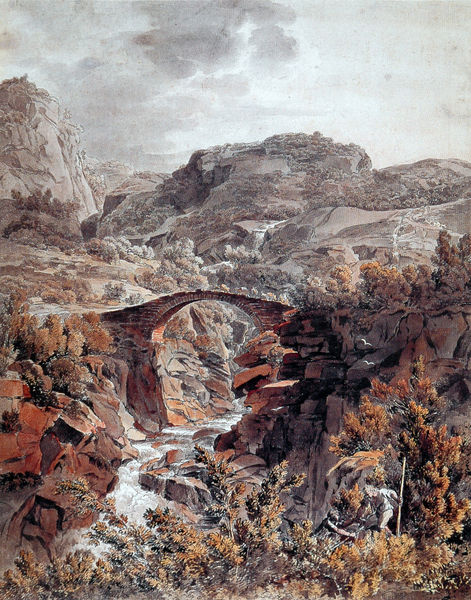
Titel: Schweizer Gebirgslandschaft mit Brücke und zwei Hirten
Künstler: Joseph Anton Koch
Institution: Privatbesitz
Schlagwörter: baum, berg, blau, felsen, gemälde, himmel, laub, mann, vogel, wasser, wolken, aquarell, bäume, fluss, gelb, grün, landschaft, ocker, äste, braun, grau, hell, orange, schwarz, weiss, zeichnung, blick, rot, weg, wolke, beige, mensch, stein, steine, ast, bach, einsamkeit, natur, vögel, weide, brücke, büsche, einsam, gebüsch, sträucher, wald, wasserfall, stock, aussicht, ruhe, bogen, stab, berge, fels, gebirge, mauer, ziegel, kahl, alm, schlucht, backstein, herbst, bogenbrücke, strom, sturzbach, wetter, fugen, ruine, steinbrücke, heide, mauerwerk, druck, stich, schiefer, wanderer, rotbraun, gebirgsbach, siena, landscahft, schlechtes wetter, dunkle wolken, felsvormation, fluss reissend, einsamer mann